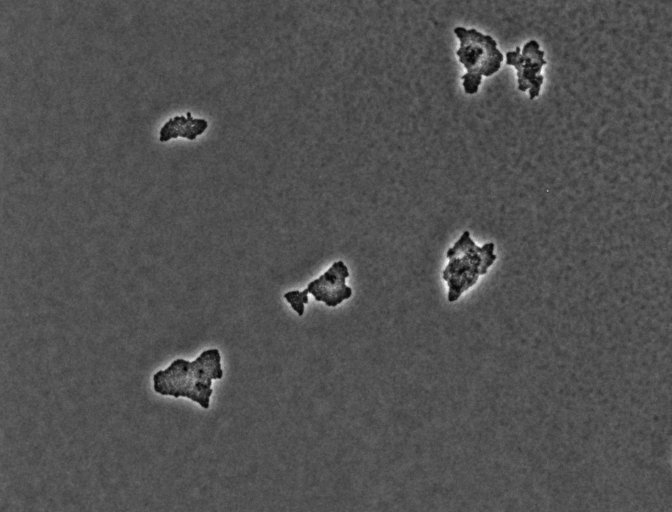
Phase contrast microscopy, 20x objective, 3 h incubation